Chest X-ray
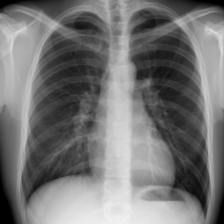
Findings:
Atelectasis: negative
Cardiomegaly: negative
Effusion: negative
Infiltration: negative
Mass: negative
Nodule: negative
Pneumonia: negative
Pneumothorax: negative
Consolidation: negative
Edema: negative
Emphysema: negative
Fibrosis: negative
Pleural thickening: negative
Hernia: negative